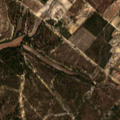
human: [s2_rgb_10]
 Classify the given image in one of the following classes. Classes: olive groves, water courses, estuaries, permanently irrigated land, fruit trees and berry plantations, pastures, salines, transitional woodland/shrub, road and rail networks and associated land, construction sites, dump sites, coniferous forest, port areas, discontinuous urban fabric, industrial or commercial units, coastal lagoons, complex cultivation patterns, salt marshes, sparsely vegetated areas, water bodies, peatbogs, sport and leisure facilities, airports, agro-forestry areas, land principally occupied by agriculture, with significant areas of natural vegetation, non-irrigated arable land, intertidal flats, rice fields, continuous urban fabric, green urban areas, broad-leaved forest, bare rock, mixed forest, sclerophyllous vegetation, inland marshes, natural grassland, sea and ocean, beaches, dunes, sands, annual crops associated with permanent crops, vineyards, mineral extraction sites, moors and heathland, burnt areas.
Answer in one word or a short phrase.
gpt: complex cultivation patterns, agro-forestry areas, broad-leaved forest, mixed forest